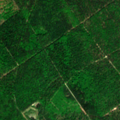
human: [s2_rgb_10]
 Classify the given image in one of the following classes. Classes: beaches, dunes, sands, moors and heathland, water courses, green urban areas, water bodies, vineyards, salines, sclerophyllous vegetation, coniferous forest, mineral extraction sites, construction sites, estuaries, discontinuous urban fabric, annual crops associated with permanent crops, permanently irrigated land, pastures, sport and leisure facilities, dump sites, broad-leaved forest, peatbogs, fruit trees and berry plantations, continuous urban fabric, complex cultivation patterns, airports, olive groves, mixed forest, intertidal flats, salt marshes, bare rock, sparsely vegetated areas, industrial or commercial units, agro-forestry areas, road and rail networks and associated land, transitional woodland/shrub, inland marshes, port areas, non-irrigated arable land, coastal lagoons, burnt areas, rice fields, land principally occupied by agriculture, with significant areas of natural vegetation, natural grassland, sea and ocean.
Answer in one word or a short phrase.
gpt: coniferous forest, mixed forest